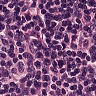
Metastatic tissue present: yes